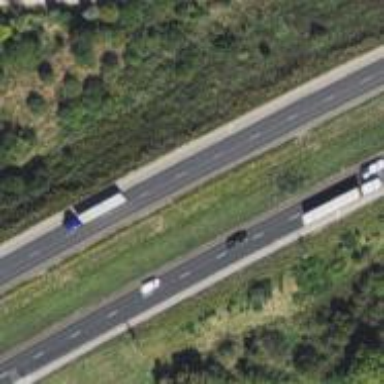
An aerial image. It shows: Motorway.